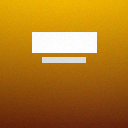
Screen state: on